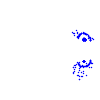
Particle: kaon